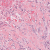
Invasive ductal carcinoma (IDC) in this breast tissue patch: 1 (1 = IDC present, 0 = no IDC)